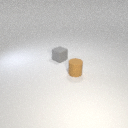
small brown rubber cylinder to the right of small gray rubber cube